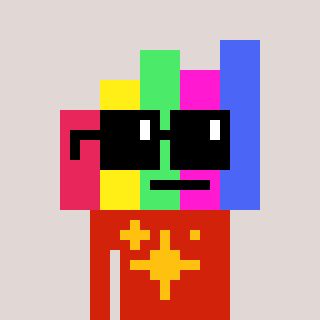
a pixel art character with square black sunglasses, a bar chart-shaped head and a red-colored body on a warm background